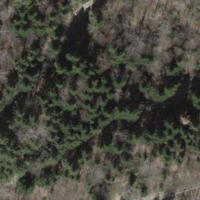
EUNIS habitat code: 43
Species observed at this site:
Cephalanthera longifolia